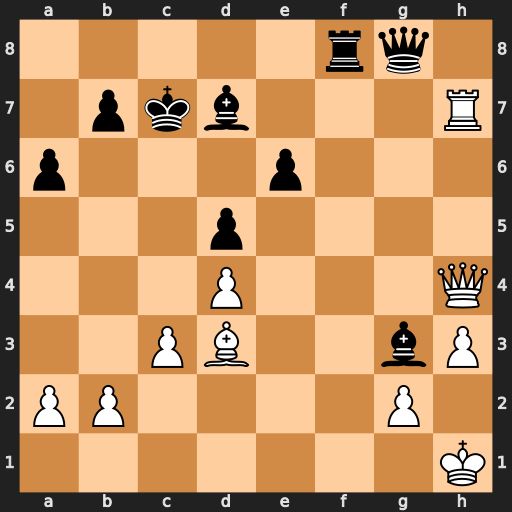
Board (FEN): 5rq1/1pkb3R/p3p3/3p4/3P3Q/2PB2bP/PP4P1/7K
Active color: w
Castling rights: -
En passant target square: -
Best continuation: Qe7 Rd8 Rg7 Bd6 Qxd7+ Rxd7 Rxg8